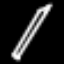
Label: pencil